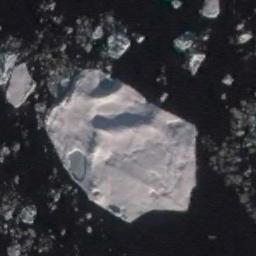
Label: sea_ice